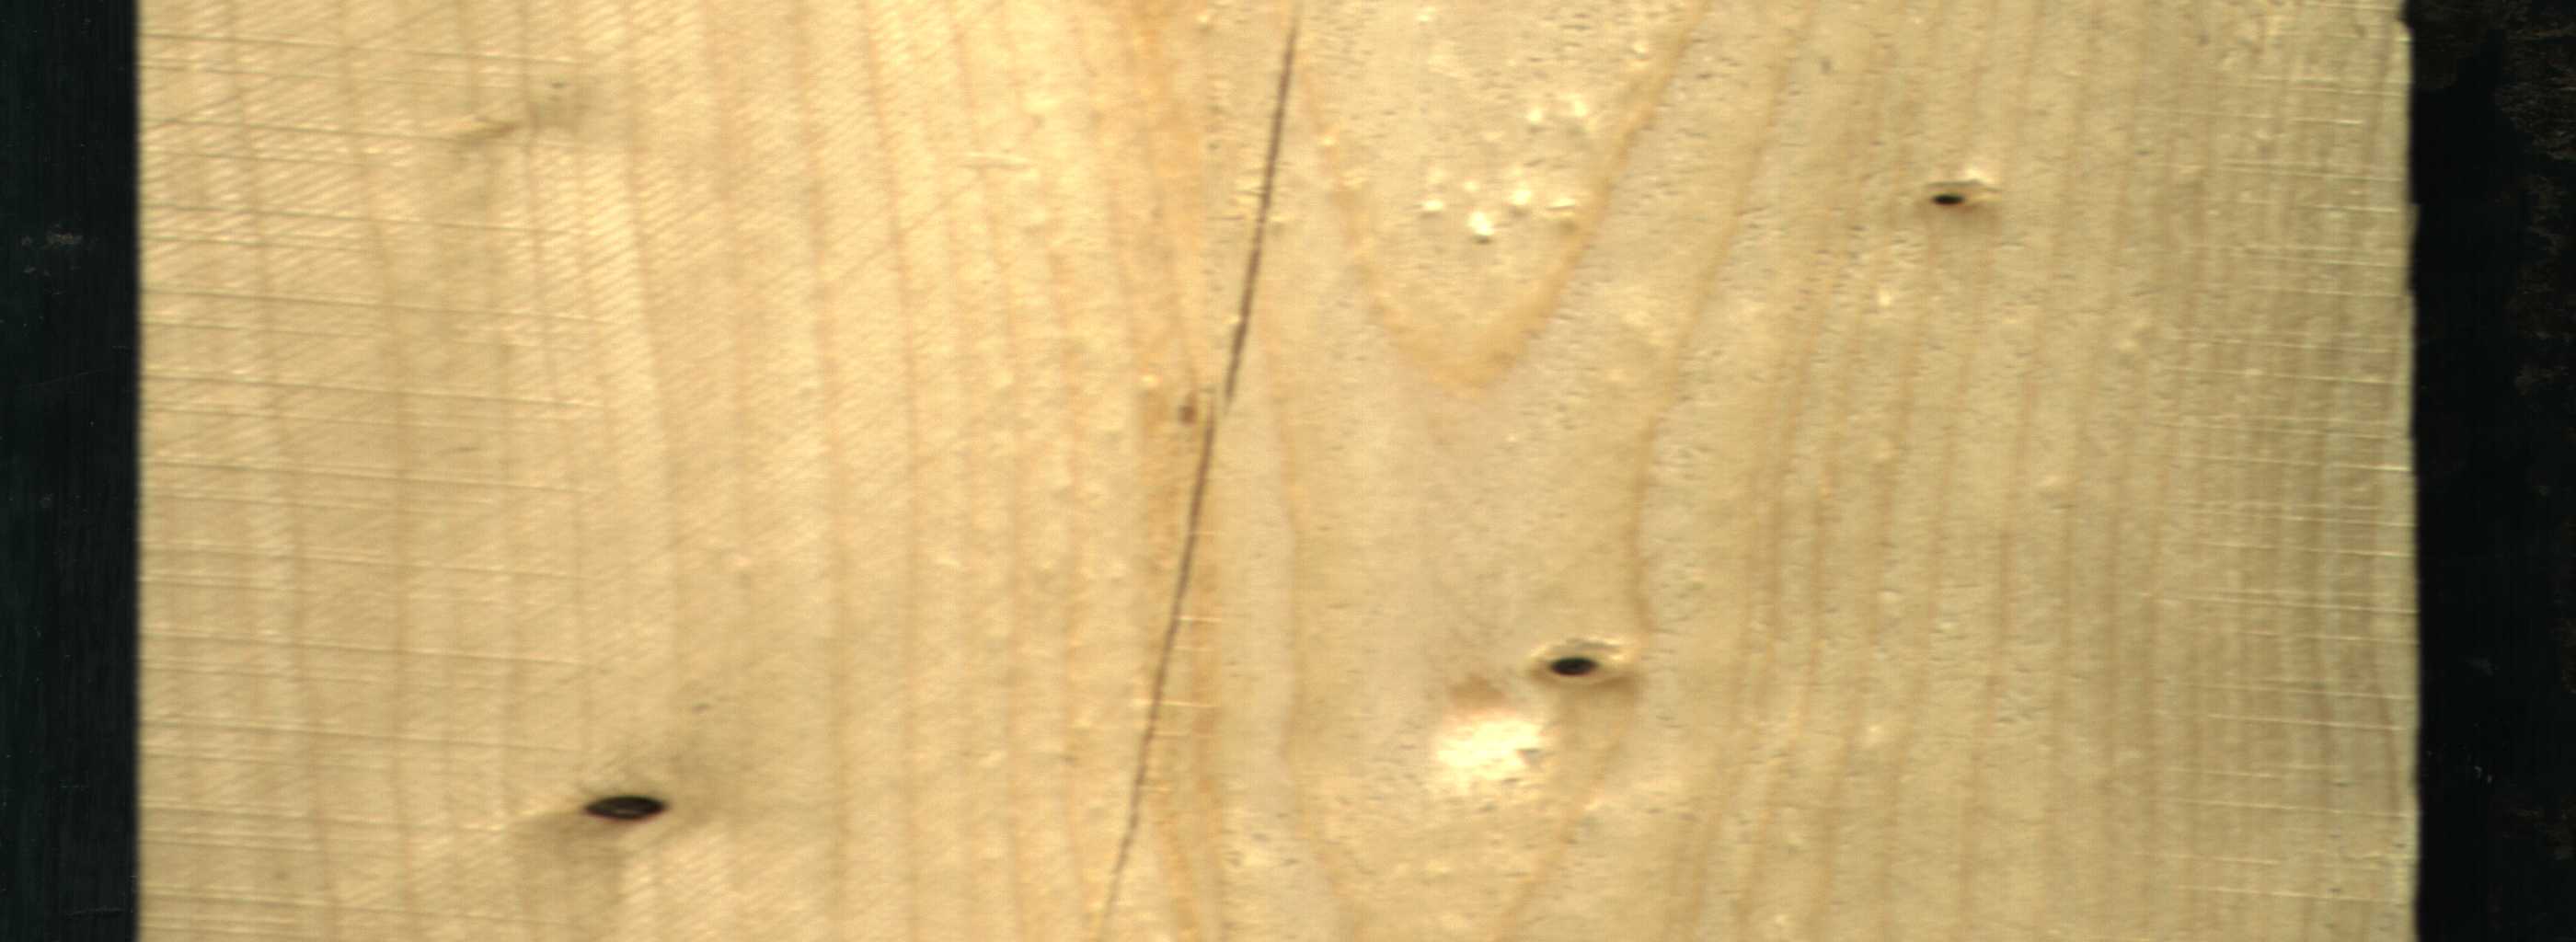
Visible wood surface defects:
Crack
Dead_Knot
Dead_Knot
Dead_Knot